The plot is a Morlet-wavelet scalogram of a rotor-rig vibration measurement. Diagnose the rotating machine from this image, choosing from: normal, misalignment, unbalance, looseness.
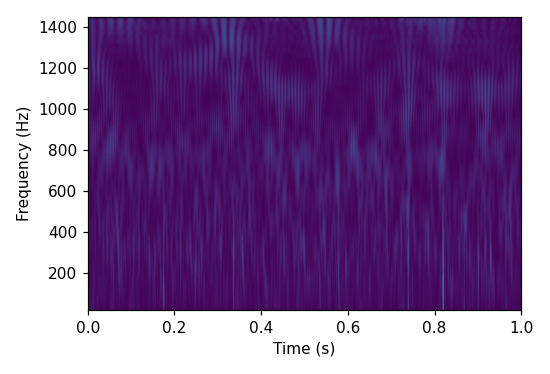
Answer: looseness